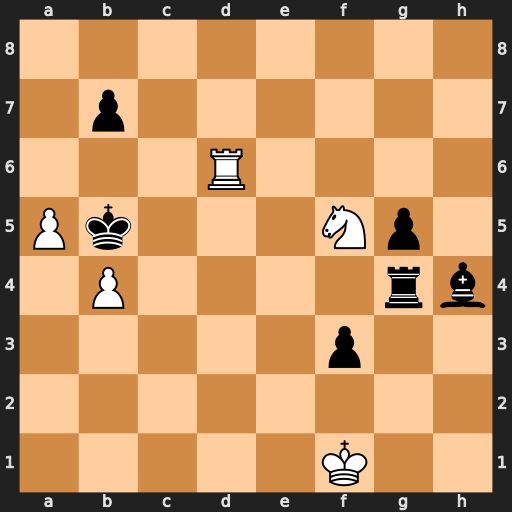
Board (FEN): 8/1p6/3R4/Pk3Np1/1P4rb/5p2/8/5K2
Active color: w
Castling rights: -
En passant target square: -
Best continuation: Rb6+ Ka4 Rxb7 Rg2 Nxh4